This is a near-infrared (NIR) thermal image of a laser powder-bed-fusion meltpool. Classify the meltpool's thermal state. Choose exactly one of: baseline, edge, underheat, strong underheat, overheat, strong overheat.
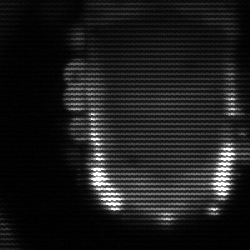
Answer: baseline